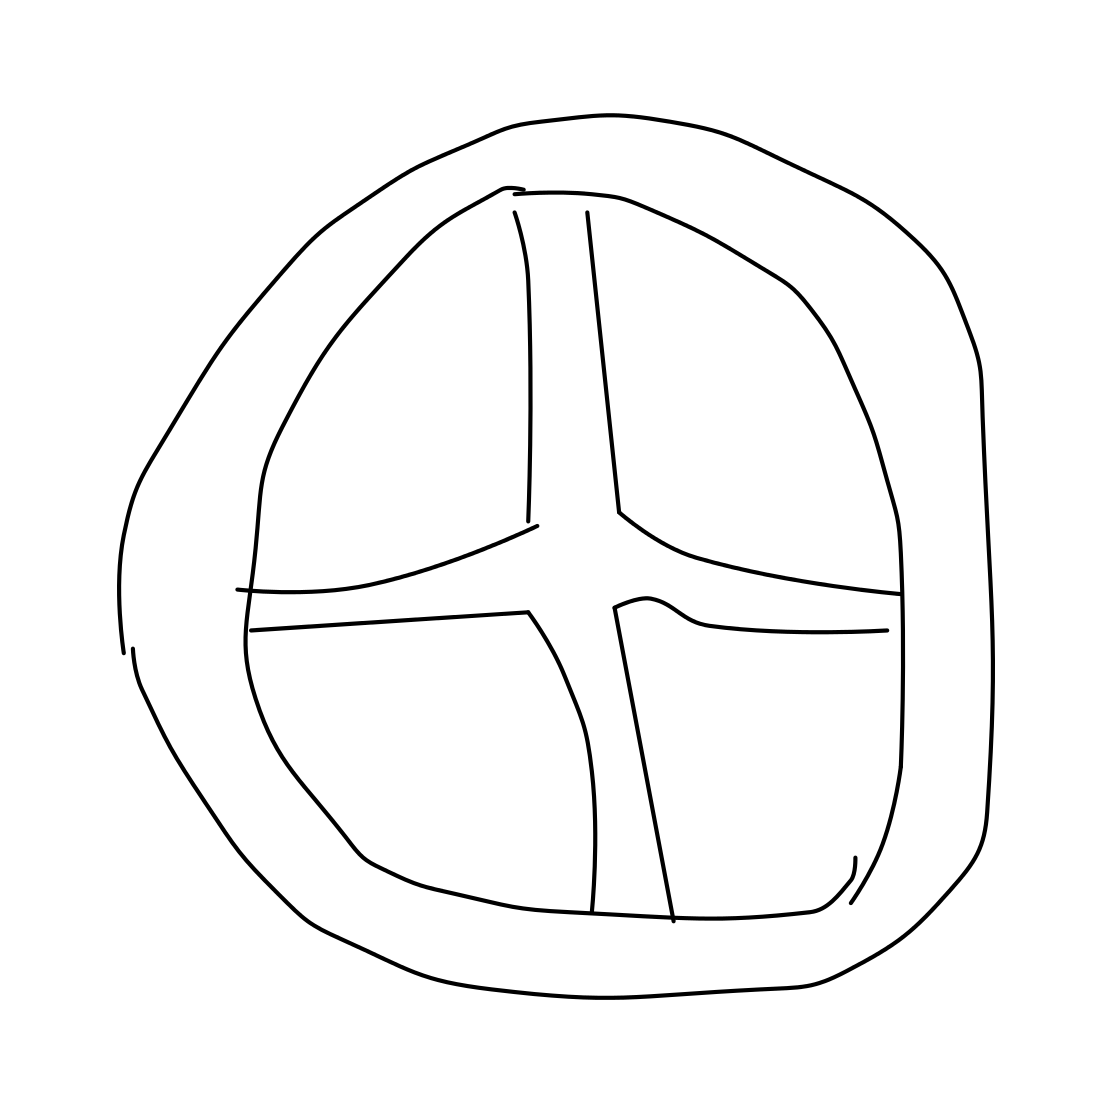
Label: wheel